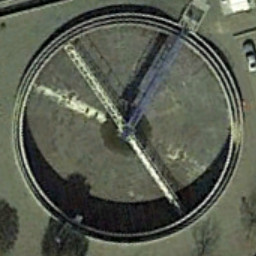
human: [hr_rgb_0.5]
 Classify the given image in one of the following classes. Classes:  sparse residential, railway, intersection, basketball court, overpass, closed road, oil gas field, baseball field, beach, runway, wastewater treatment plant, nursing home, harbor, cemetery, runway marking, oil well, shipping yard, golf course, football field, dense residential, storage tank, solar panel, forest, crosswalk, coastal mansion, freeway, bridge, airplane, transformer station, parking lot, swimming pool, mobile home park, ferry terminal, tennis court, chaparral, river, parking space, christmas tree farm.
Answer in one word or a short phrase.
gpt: wastewater treatment plant